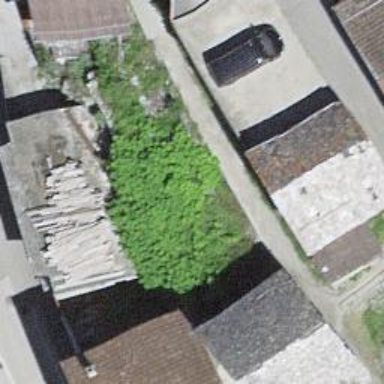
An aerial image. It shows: Retaining wall.